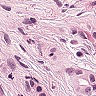
Metastatic tissue present: yes